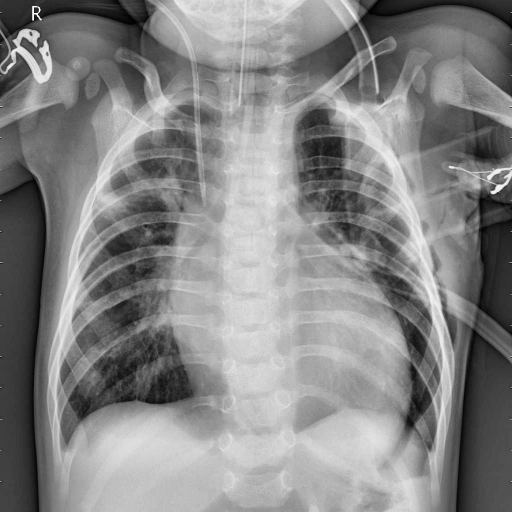
Finding: PNEUMONIA